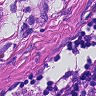
Metastatic tissue present: yes